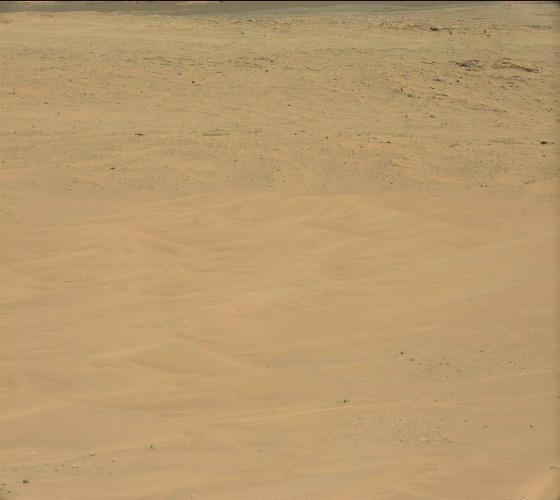
Terrain classes present: Gravel / Sand / Soil